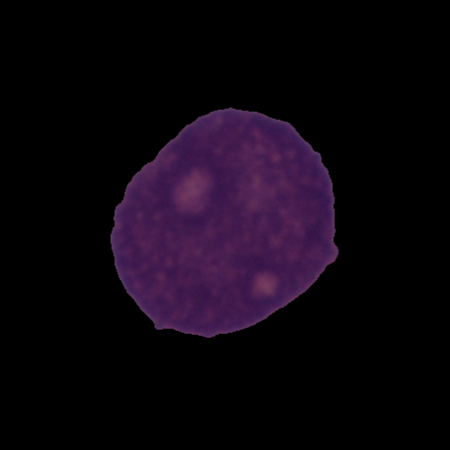
Label: cancer